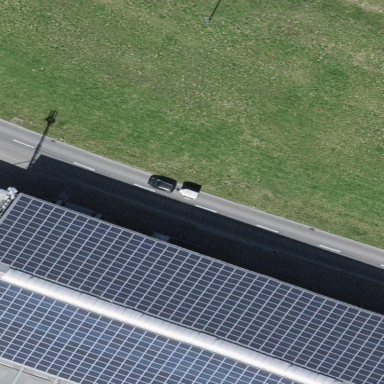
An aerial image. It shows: Solar power generator using photovoltaic method with solar photovoltaic panel types.